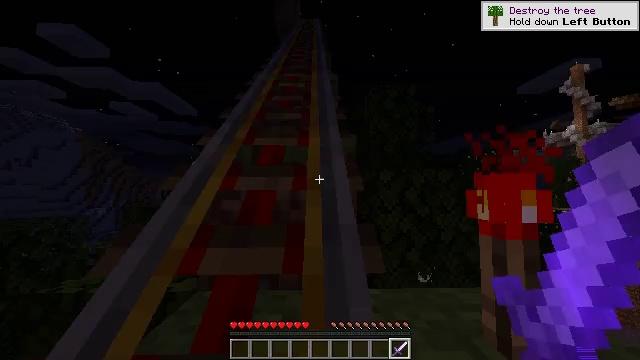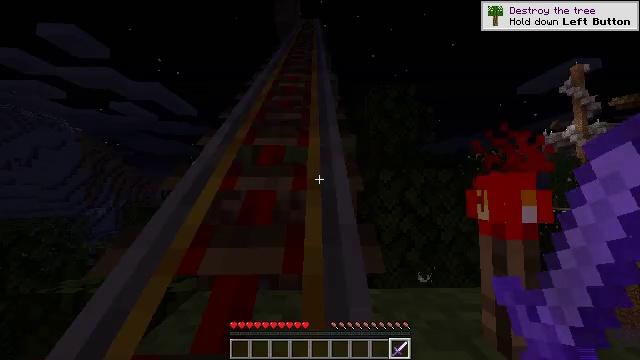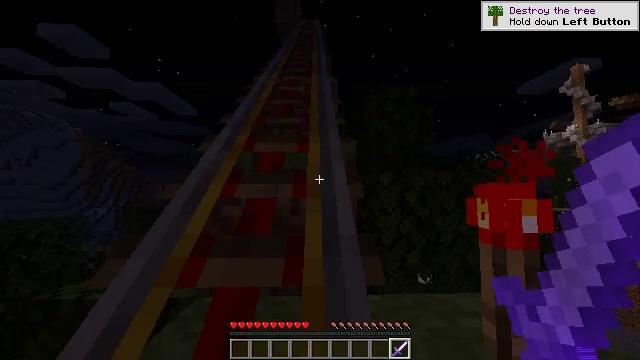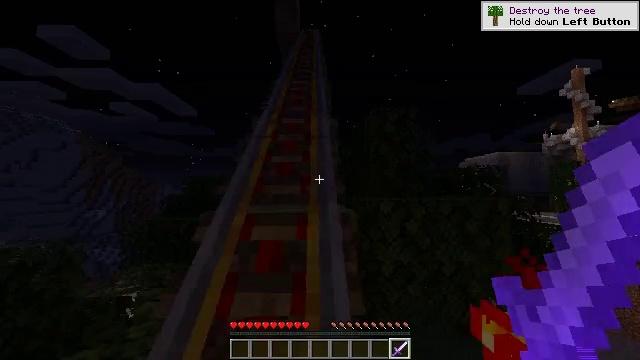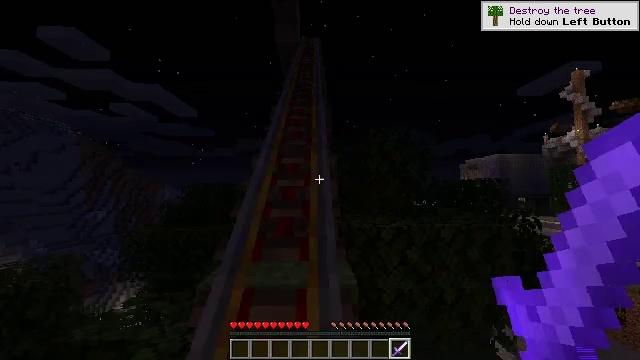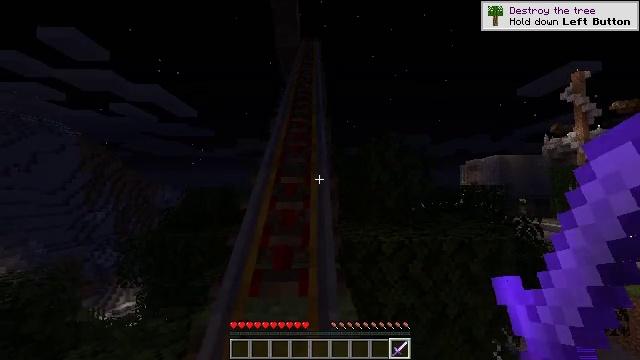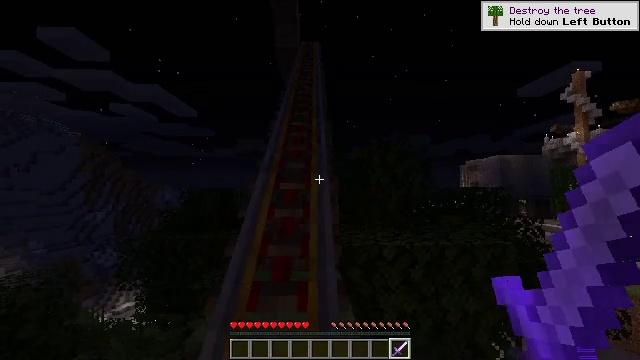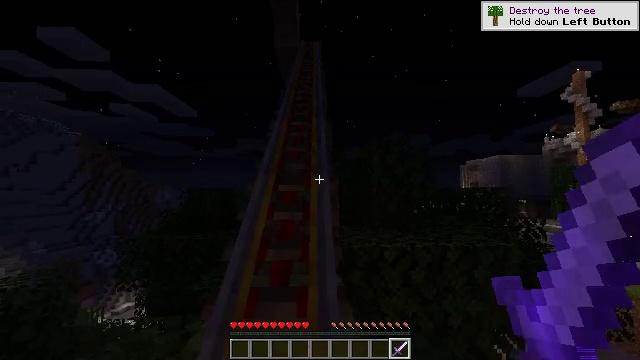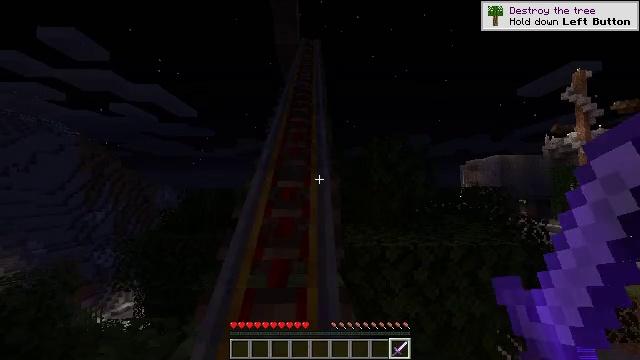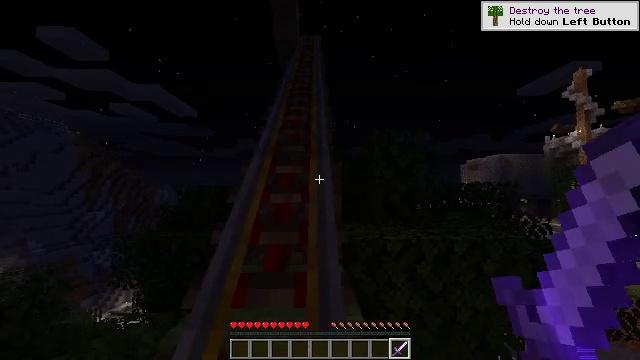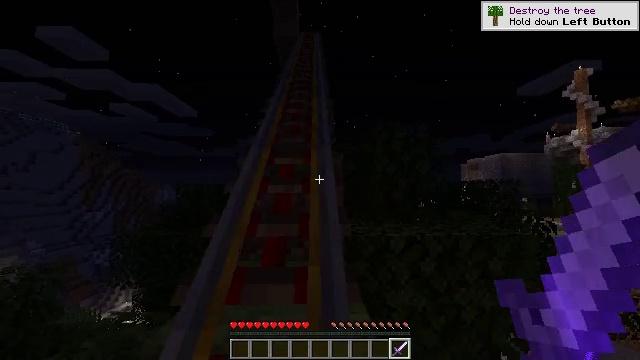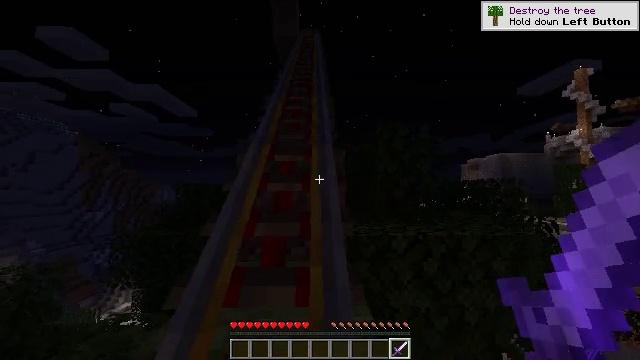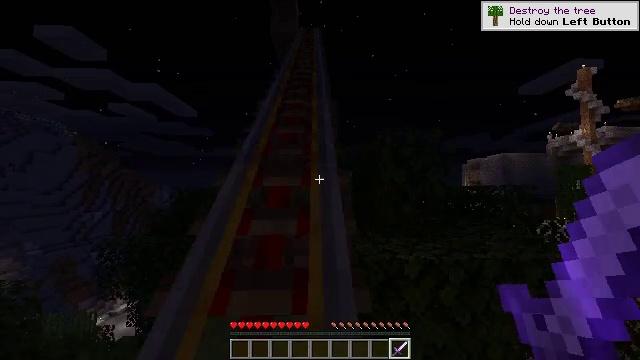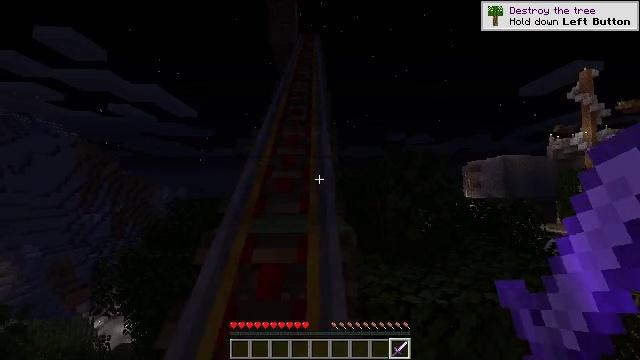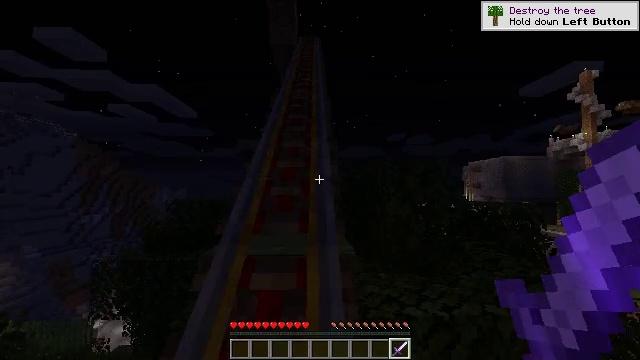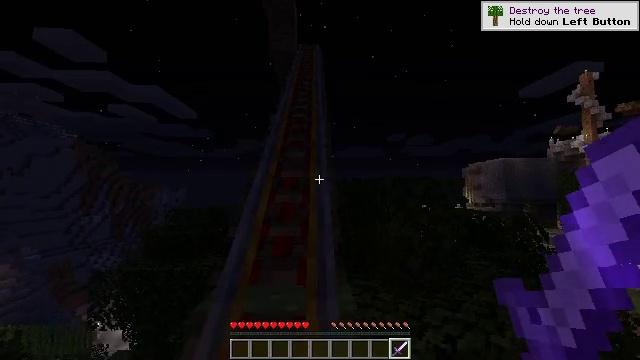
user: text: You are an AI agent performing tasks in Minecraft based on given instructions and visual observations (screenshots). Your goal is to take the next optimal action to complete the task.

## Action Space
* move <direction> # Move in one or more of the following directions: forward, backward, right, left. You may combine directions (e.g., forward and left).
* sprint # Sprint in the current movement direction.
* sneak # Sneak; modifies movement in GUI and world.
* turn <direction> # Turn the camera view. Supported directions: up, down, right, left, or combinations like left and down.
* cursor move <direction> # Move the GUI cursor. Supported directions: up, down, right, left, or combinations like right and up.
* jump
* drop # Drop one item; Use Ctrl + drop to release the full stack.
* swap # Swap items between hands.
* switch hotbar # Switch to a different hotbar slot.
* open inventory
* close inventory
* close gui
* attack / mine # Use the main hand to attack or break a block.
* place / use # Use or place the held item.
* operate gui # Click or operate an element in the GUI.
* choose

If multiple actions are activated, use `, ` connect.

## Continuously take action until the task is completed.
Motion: motion action
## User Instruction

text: Combat the piglin.
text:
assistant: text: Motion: no_op
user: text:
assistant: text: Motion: move forward, jump
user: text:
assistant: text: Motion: move forward
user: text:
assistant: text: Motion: move forward
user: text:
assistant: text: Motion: move forward
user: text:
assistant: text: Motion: move forward
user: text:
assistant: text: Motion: move forward
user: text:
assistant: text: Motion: move forward
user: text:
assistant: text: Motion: move forward
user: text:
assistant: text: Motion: move forward
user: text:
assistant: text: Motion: move forward
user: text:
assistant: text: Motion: move forward, jump
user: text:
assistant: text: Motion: move forward, jump
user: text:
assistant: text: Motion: move forward, jump
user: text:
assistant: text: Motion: move forward
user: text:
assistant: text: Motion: move forward
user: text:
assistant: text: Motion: move forward
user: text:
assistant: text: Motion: move forward
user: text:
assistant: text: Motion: move forward and move left
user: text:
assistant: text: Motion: move forward and move left
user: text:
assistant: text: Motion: move forward
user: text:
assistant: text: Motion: move forward
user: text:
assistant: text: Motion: move forward
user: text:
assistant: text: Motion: move forward, jump
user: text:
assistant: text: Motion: move forward, jump
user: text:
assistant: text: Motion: move forward, jump
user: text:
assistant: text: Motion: move forward
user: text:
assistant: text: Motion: move forward
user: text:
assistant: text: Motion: move forward
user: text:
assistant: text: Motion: move forward